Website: home-depot
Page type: payment
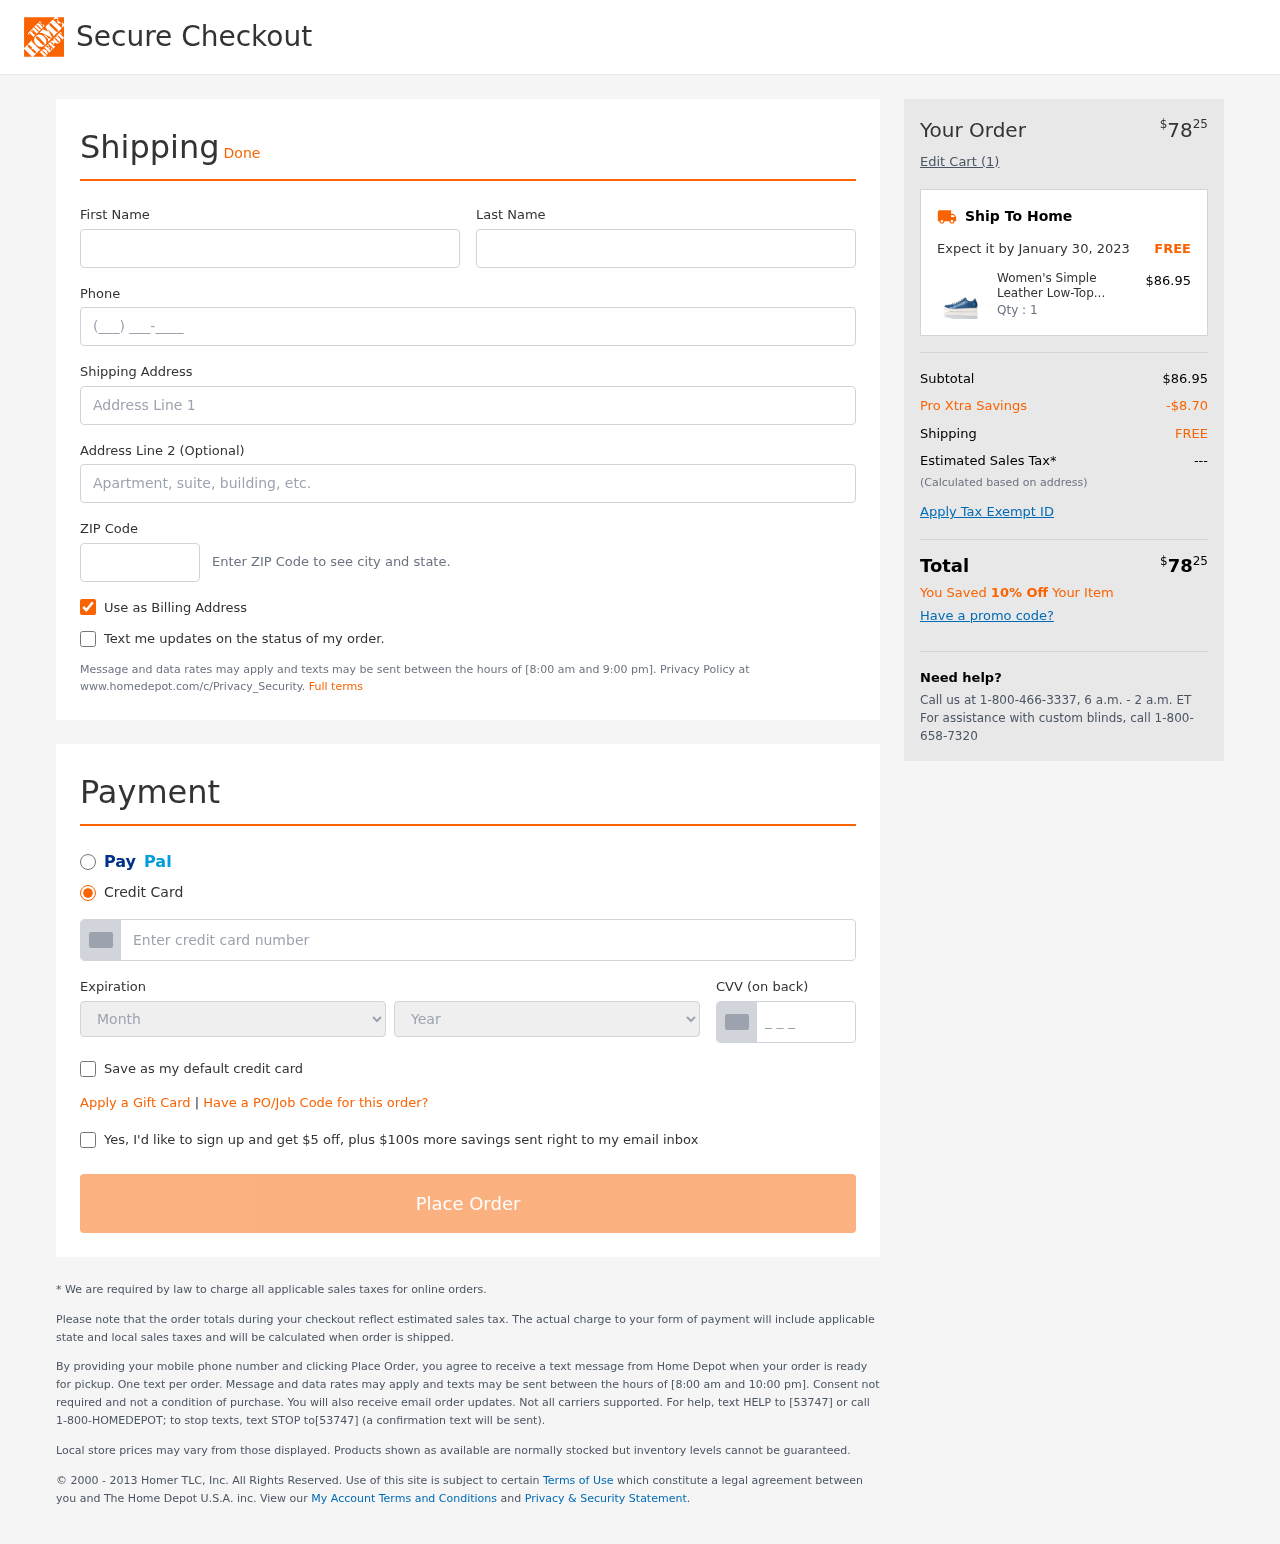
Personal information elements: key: PII_CARD_CVV
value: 631
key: PII_CARD_EXPIRY_MONTH
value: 11
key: PII_CARD_EXPIRY_YEAR
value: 27
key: PII_CARD_NUMBER
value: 4889 9309 8944 3441
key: PII_FIRSTNAME
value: Amber
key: PII_LASTNAME
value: Griffith
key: PII_PHONE
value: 3712885862
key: PII_POSTCODE
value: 41338
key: PII_STREET
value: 76857 Ariel Glen
Product elements: key: PRODUCT1_NAME
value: Women's Simple Leather Low-Top Sneakers, Light Blue, 10.5 US
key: PRODUCT1_PRICE
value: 86.95
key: PRODUCT1_QUANTITY
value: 1
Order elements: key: ORDER_TOTAL
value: $7825
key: ORDER_NUM_ITEMS
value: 1
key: ORDER_DELIVERY_DATE
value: January 30, 2023
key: ORDER_SUBTOTAL
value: $86.95
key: ORDER_DISCOUNT
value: -$8.70
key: ORDER_SHIPPING_COST
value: FREE